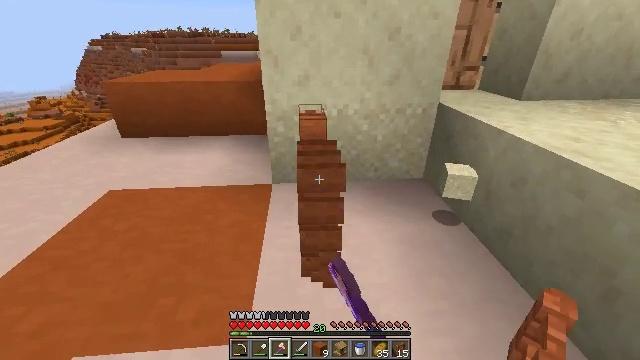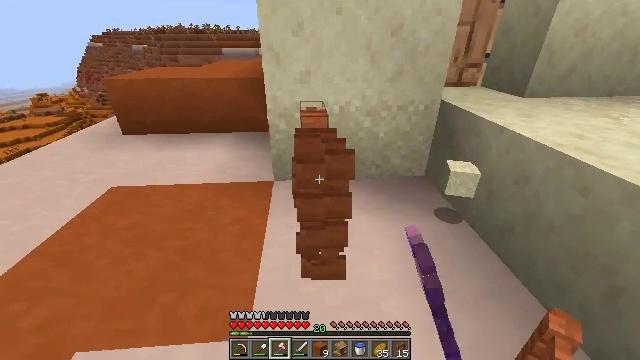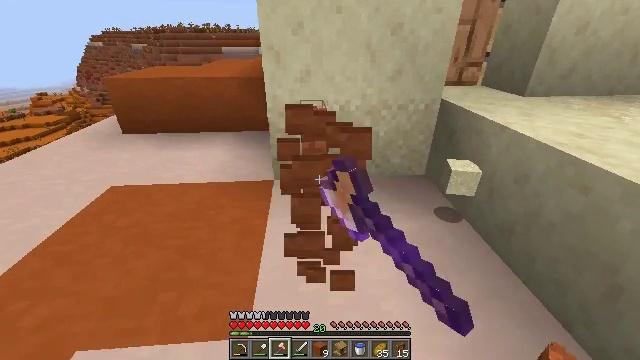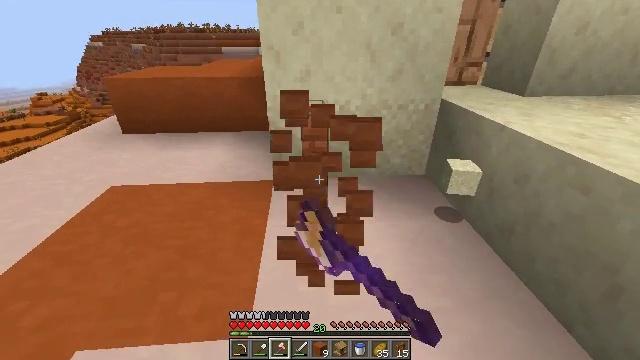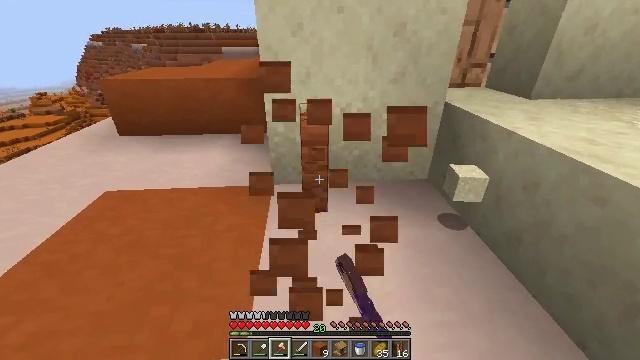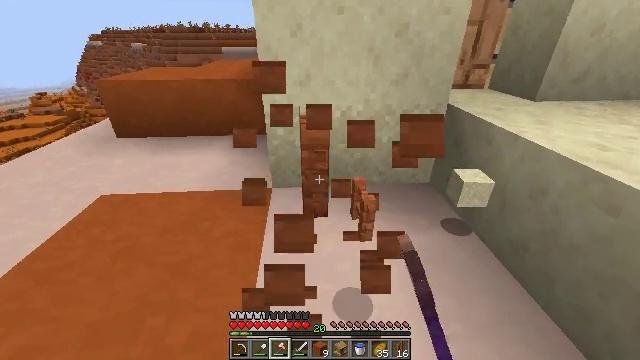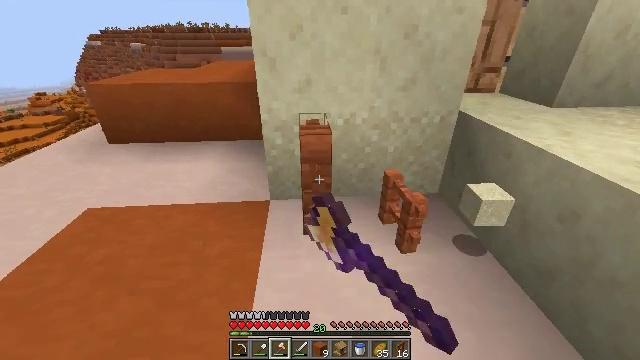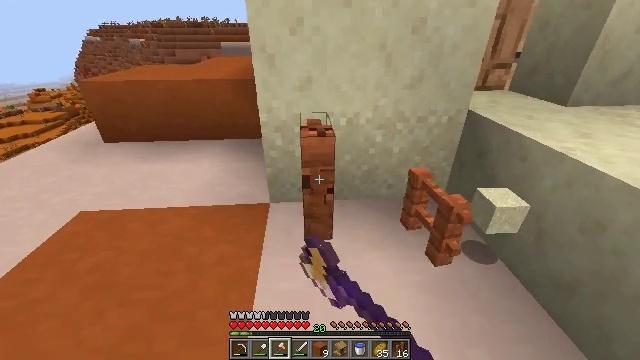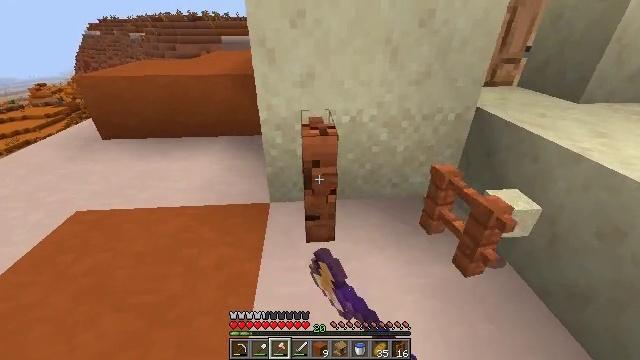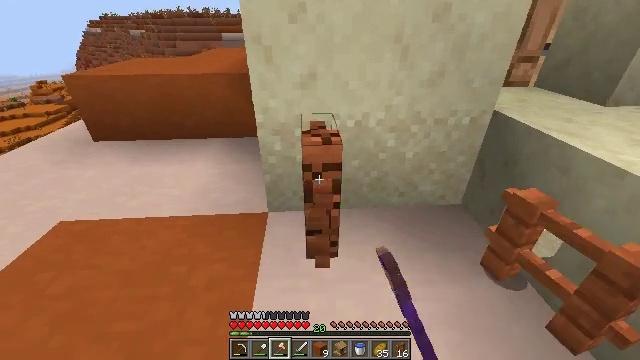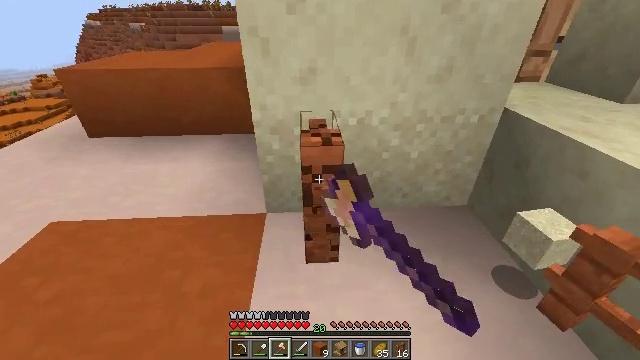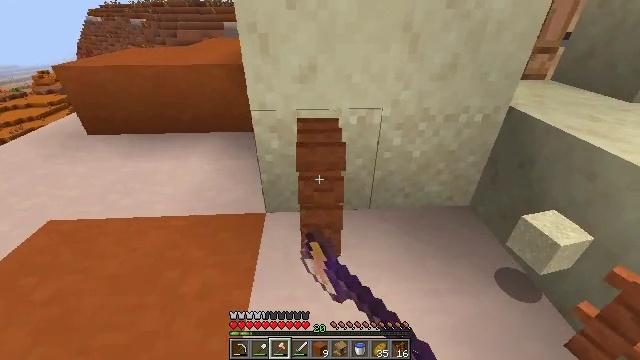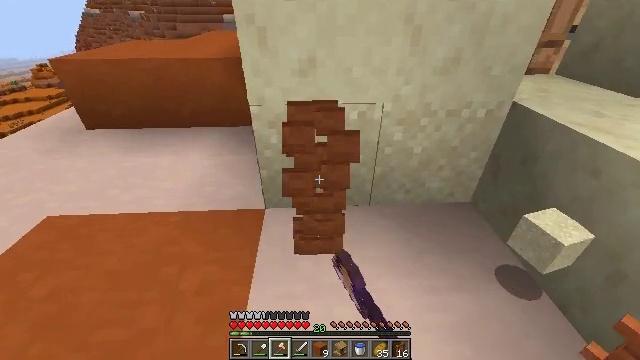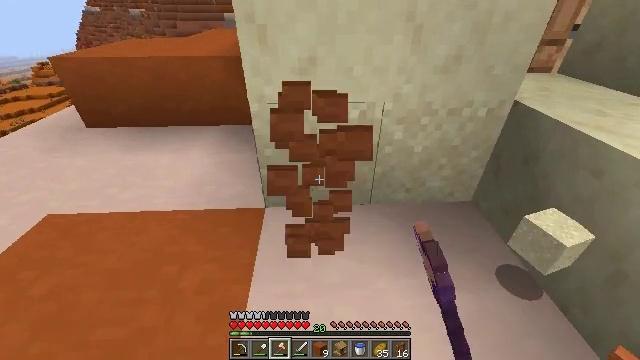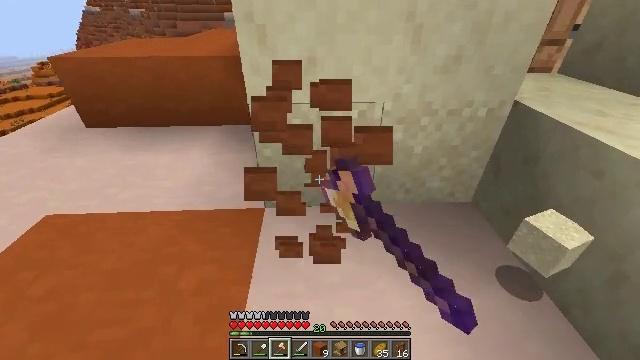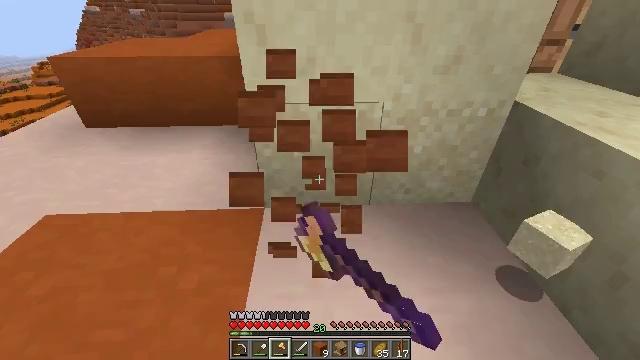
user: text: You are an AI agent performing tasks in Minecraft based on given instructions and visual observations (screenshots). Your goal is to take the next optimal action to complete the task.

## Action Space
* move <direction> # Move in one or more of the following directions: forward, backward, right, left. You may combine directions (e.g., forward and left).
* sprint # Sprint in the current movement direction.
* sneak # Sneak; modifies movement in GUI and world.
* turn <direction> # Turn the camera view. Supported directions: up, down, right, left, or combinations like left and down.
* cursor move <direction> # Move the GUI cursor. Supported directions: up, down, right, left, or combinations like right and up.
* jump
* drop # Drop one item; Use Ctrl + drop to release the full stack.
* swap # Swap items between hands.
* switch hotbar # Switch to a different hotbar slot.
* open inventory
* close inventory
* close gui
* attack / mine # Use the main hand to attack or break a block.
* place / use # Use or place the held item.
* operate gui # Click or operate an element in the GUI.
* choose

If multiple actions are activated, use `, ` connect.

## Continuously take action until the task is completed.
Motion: motion action
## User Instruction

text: Break the acacia fence to collect it.
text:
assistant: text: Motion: attack / mine
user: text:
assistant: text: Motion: attack / mine
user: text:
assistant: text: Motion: attack / mine
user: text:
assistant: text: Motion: move forward, attack / mine
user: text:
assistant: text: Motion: move forward, attack / mine
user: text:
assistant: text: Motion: move forward, attack / mine
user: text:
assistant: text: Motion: move forward, attack / mine
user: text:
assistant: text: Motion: move forward, turn down, attack / mine
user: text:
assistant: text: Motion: attack / mine
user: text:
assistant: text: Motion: turn down, attack / mine
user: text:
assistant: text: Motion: attack / mine
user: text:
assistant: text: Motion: turn down, attack / mine
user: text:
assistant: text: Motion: attack / mine
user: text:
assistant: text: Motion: attack / mine
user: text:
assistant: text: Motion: attack / mine
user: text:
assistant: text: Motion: attack / mine